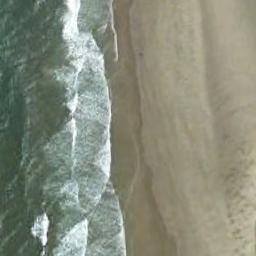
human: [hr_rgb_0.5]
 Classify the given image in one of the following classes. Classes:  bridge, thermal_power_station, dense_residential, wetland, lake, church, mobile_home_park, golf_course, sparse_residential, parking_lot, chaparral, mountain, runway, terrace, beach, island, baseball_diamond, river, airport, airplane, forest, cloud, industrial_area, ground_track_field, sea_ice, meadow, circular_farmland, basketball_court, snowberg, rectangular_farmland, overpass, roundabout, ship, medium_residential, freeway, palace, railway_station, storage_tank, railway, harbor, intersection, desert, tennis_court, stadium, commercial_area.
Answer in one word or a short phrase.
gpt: beach